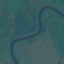
Label: River